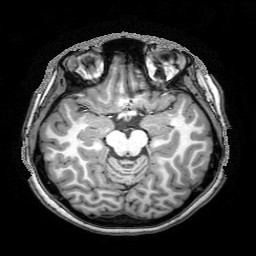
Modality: T1w
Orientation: axial
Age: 24
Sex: female
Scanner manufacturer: philips
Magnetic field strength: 3 T
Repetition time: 8.174 s
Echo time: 3.741 s